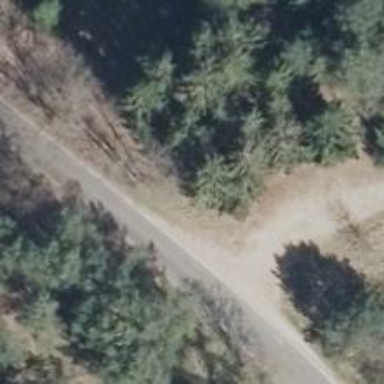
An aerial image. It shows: Tertiary road with asphalt surface.